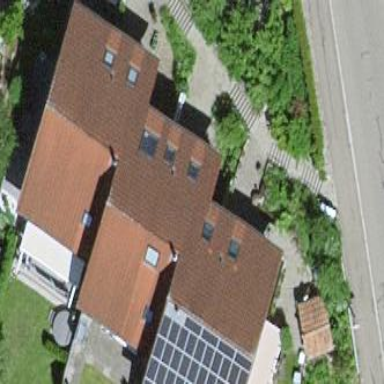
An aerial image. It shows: House with gabled roof. The roof extends across the building.